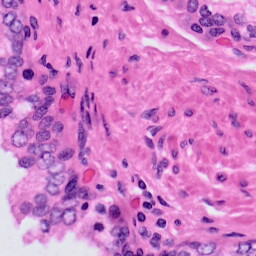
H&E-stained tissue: Prostate